Field crop: maize
Growth stage: 1
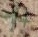
Species: atriplex